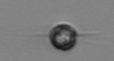
Label: Acanthoica_quattrospina